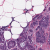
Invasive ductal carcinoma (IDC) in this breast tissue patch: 1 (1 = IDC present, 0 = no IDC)